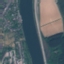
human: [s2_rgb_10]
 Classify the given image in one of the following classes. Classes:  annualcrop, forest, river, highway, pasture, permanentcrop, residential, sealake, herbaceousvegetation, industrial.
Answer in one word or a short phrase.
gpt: River